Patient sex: F
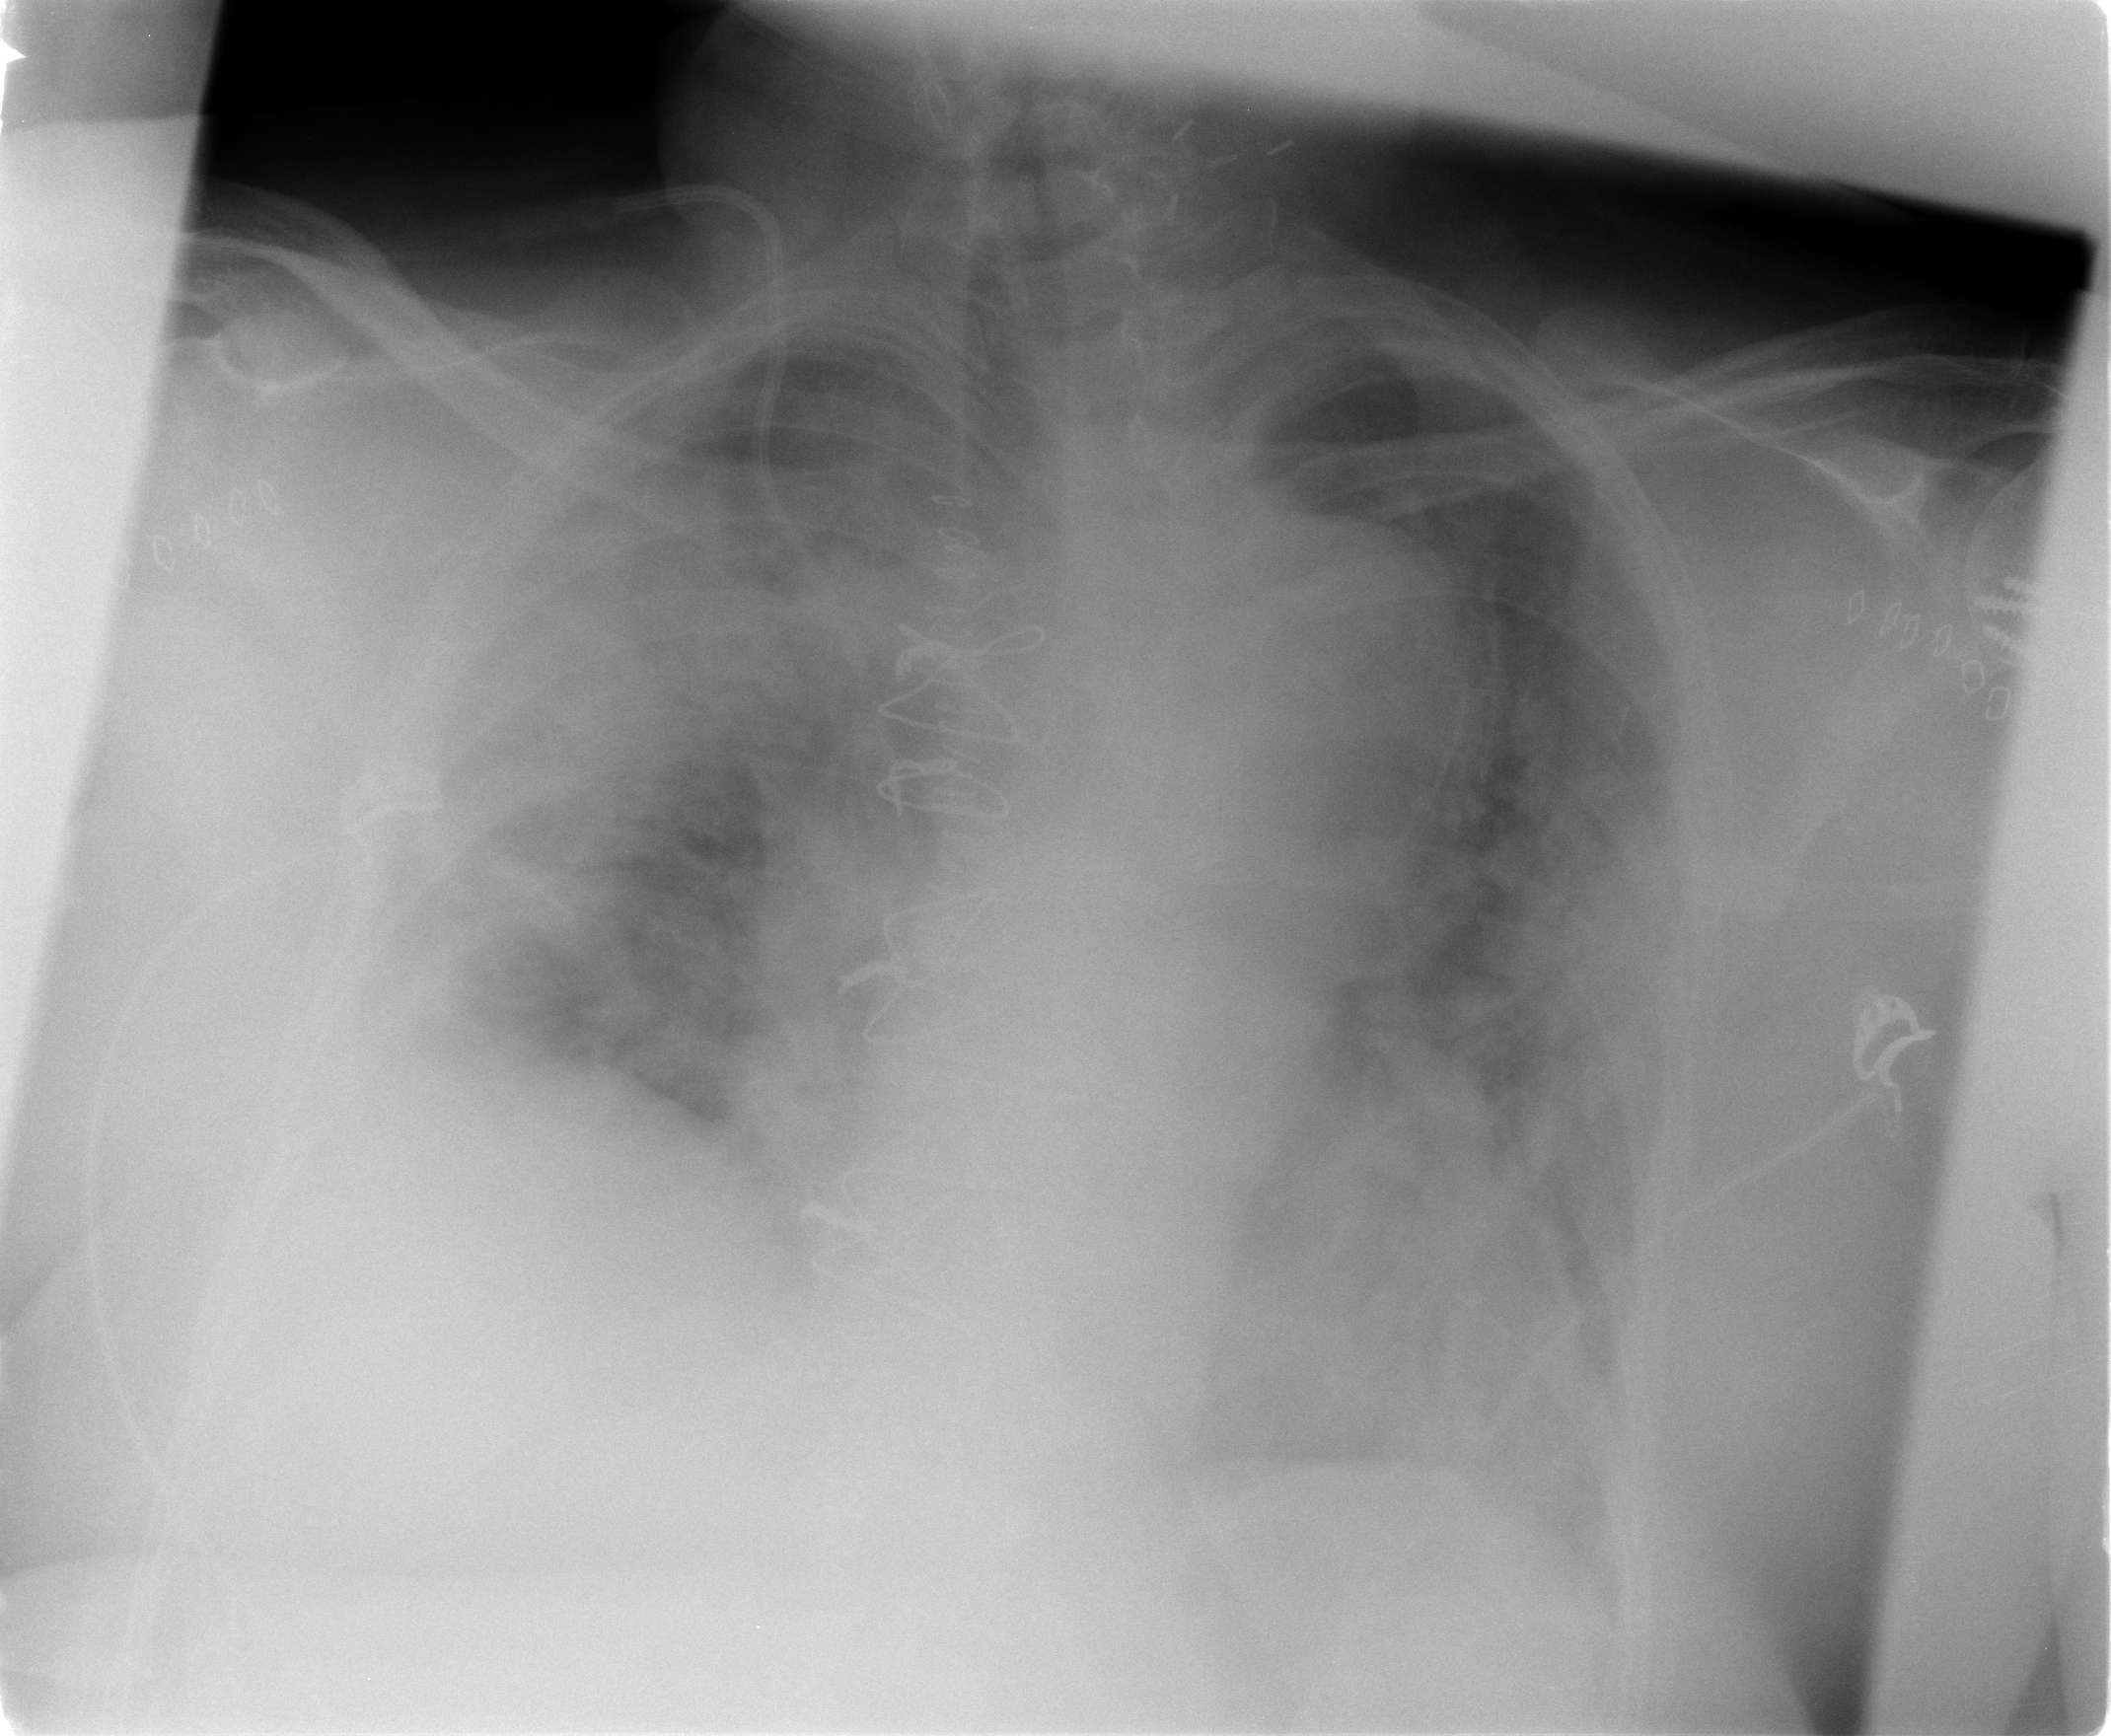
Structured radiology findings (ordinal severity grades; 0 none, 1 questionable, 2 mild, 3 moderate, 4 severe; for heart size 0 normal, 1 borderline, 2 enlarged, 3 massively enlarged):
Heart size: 2
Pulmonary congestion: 2
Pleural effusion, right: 3
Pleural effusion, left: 3
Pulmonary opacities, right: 3
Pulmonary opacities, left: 3
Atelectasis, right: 3
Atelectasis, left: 2